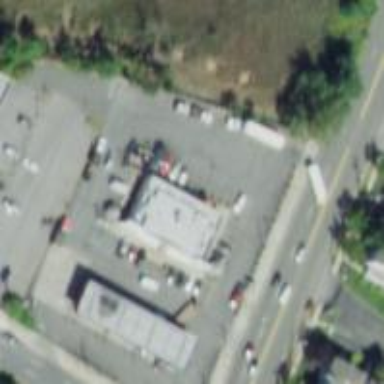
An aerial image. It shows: Convenience shop.